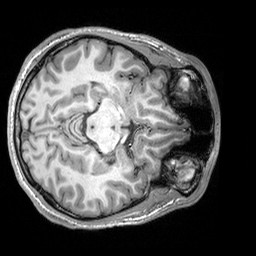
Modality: T1w
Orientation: axial
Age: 21
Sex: male
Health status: healthy
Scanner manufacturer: siemens
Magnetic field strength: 3 T
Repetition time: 2.3 s
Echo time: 0.00303 s